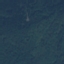
Label: Forest